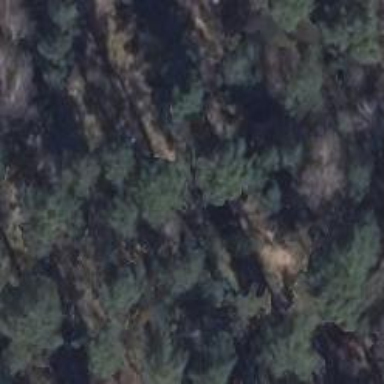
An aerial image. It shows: Forest area.